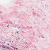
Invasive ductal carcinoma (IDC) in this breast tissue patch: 0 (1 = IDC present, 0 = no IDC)